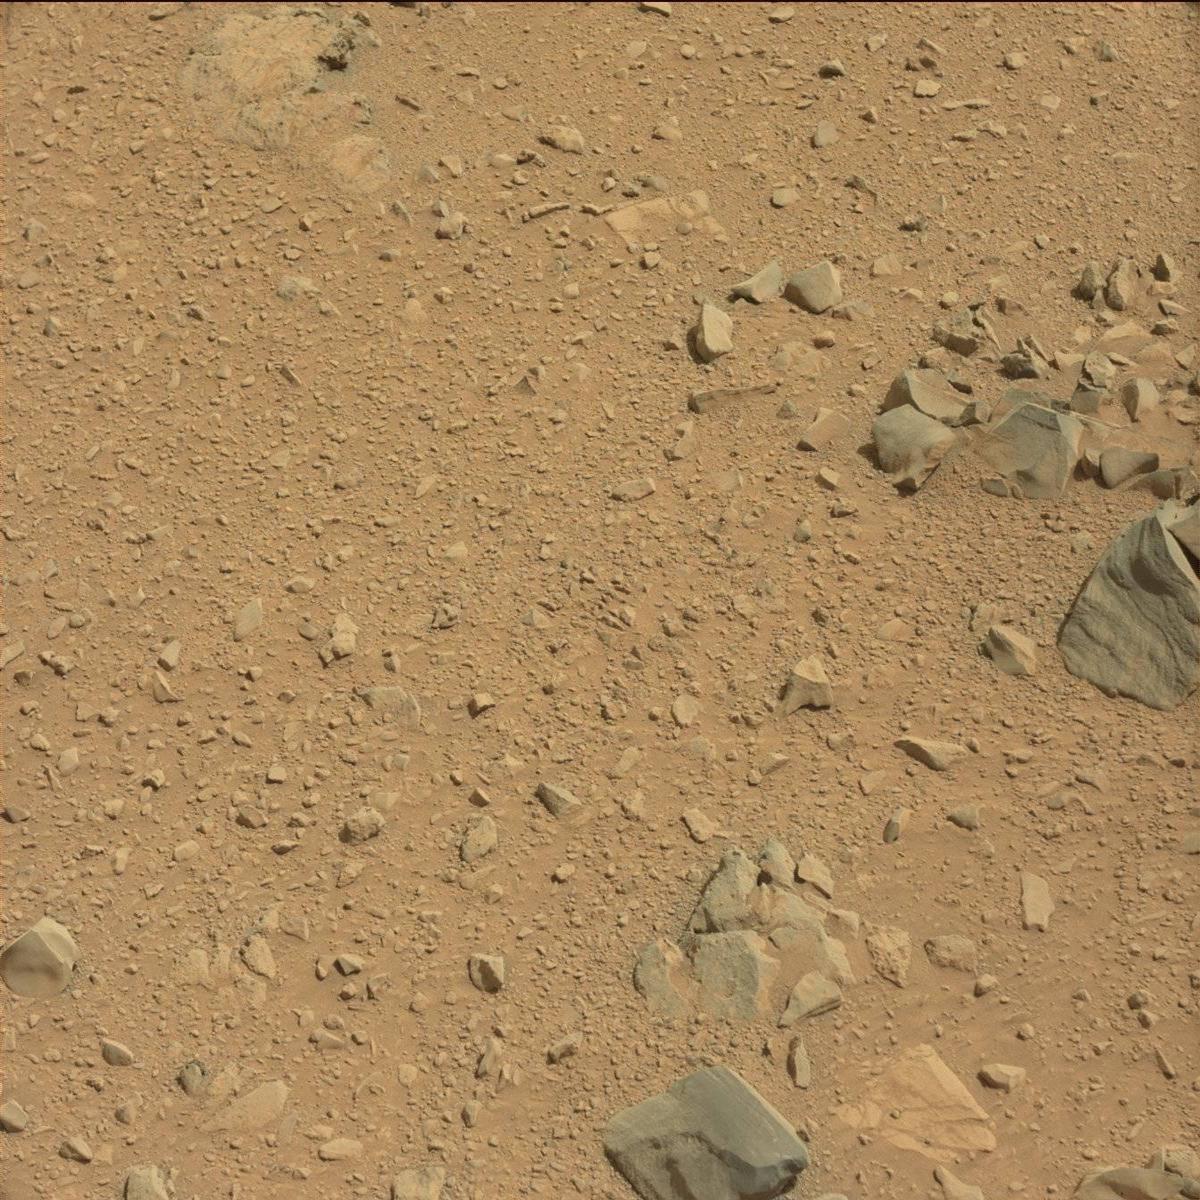
Terrain classes present: Bedrock, Sand / Soil